Field crop: maize
Growth stage: 2
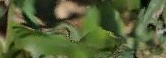
Species: maize